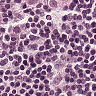
Metastatic tissue present: yes